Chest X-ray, AP view. Patient: 50 years old, sex M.
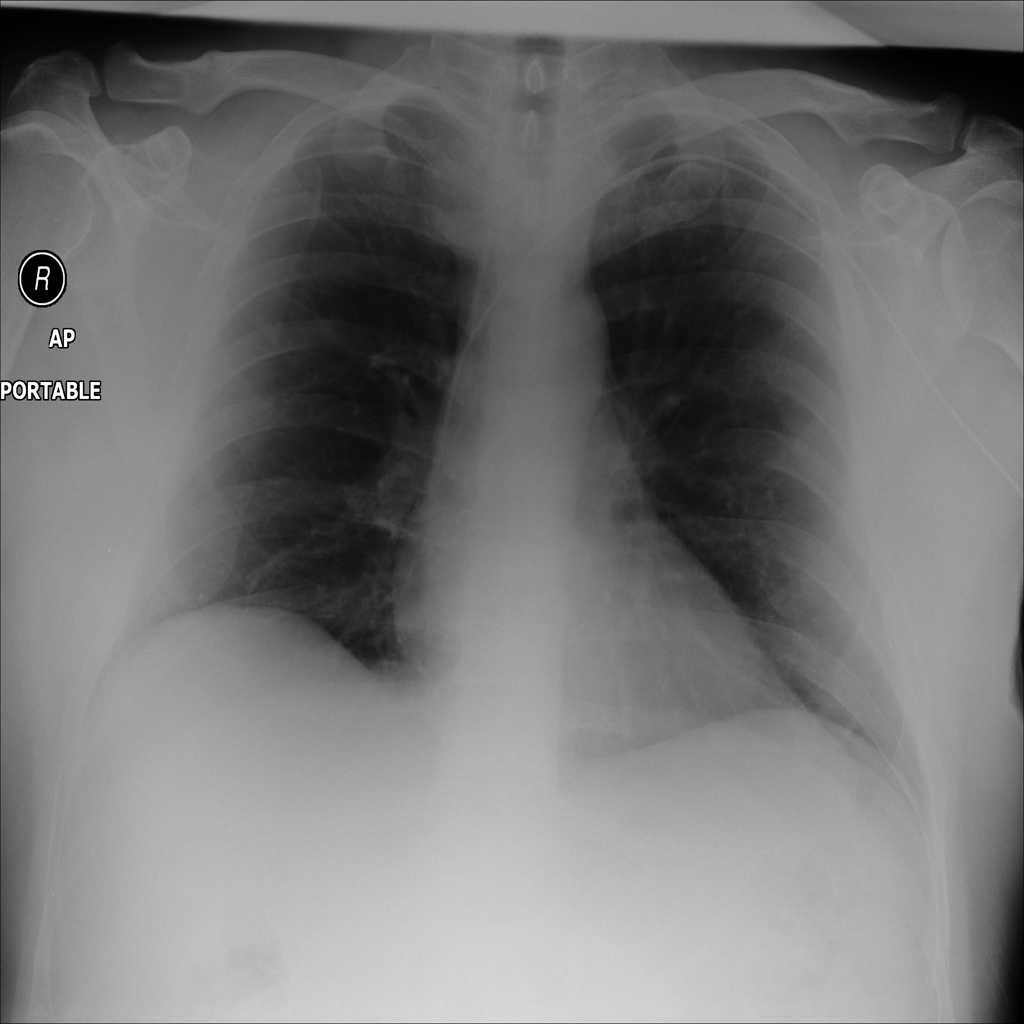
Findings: No Finding